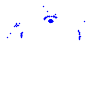
Particle: proton